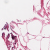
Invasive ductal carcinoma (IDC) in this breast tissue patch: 0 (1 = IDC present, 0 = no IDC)